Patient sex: M
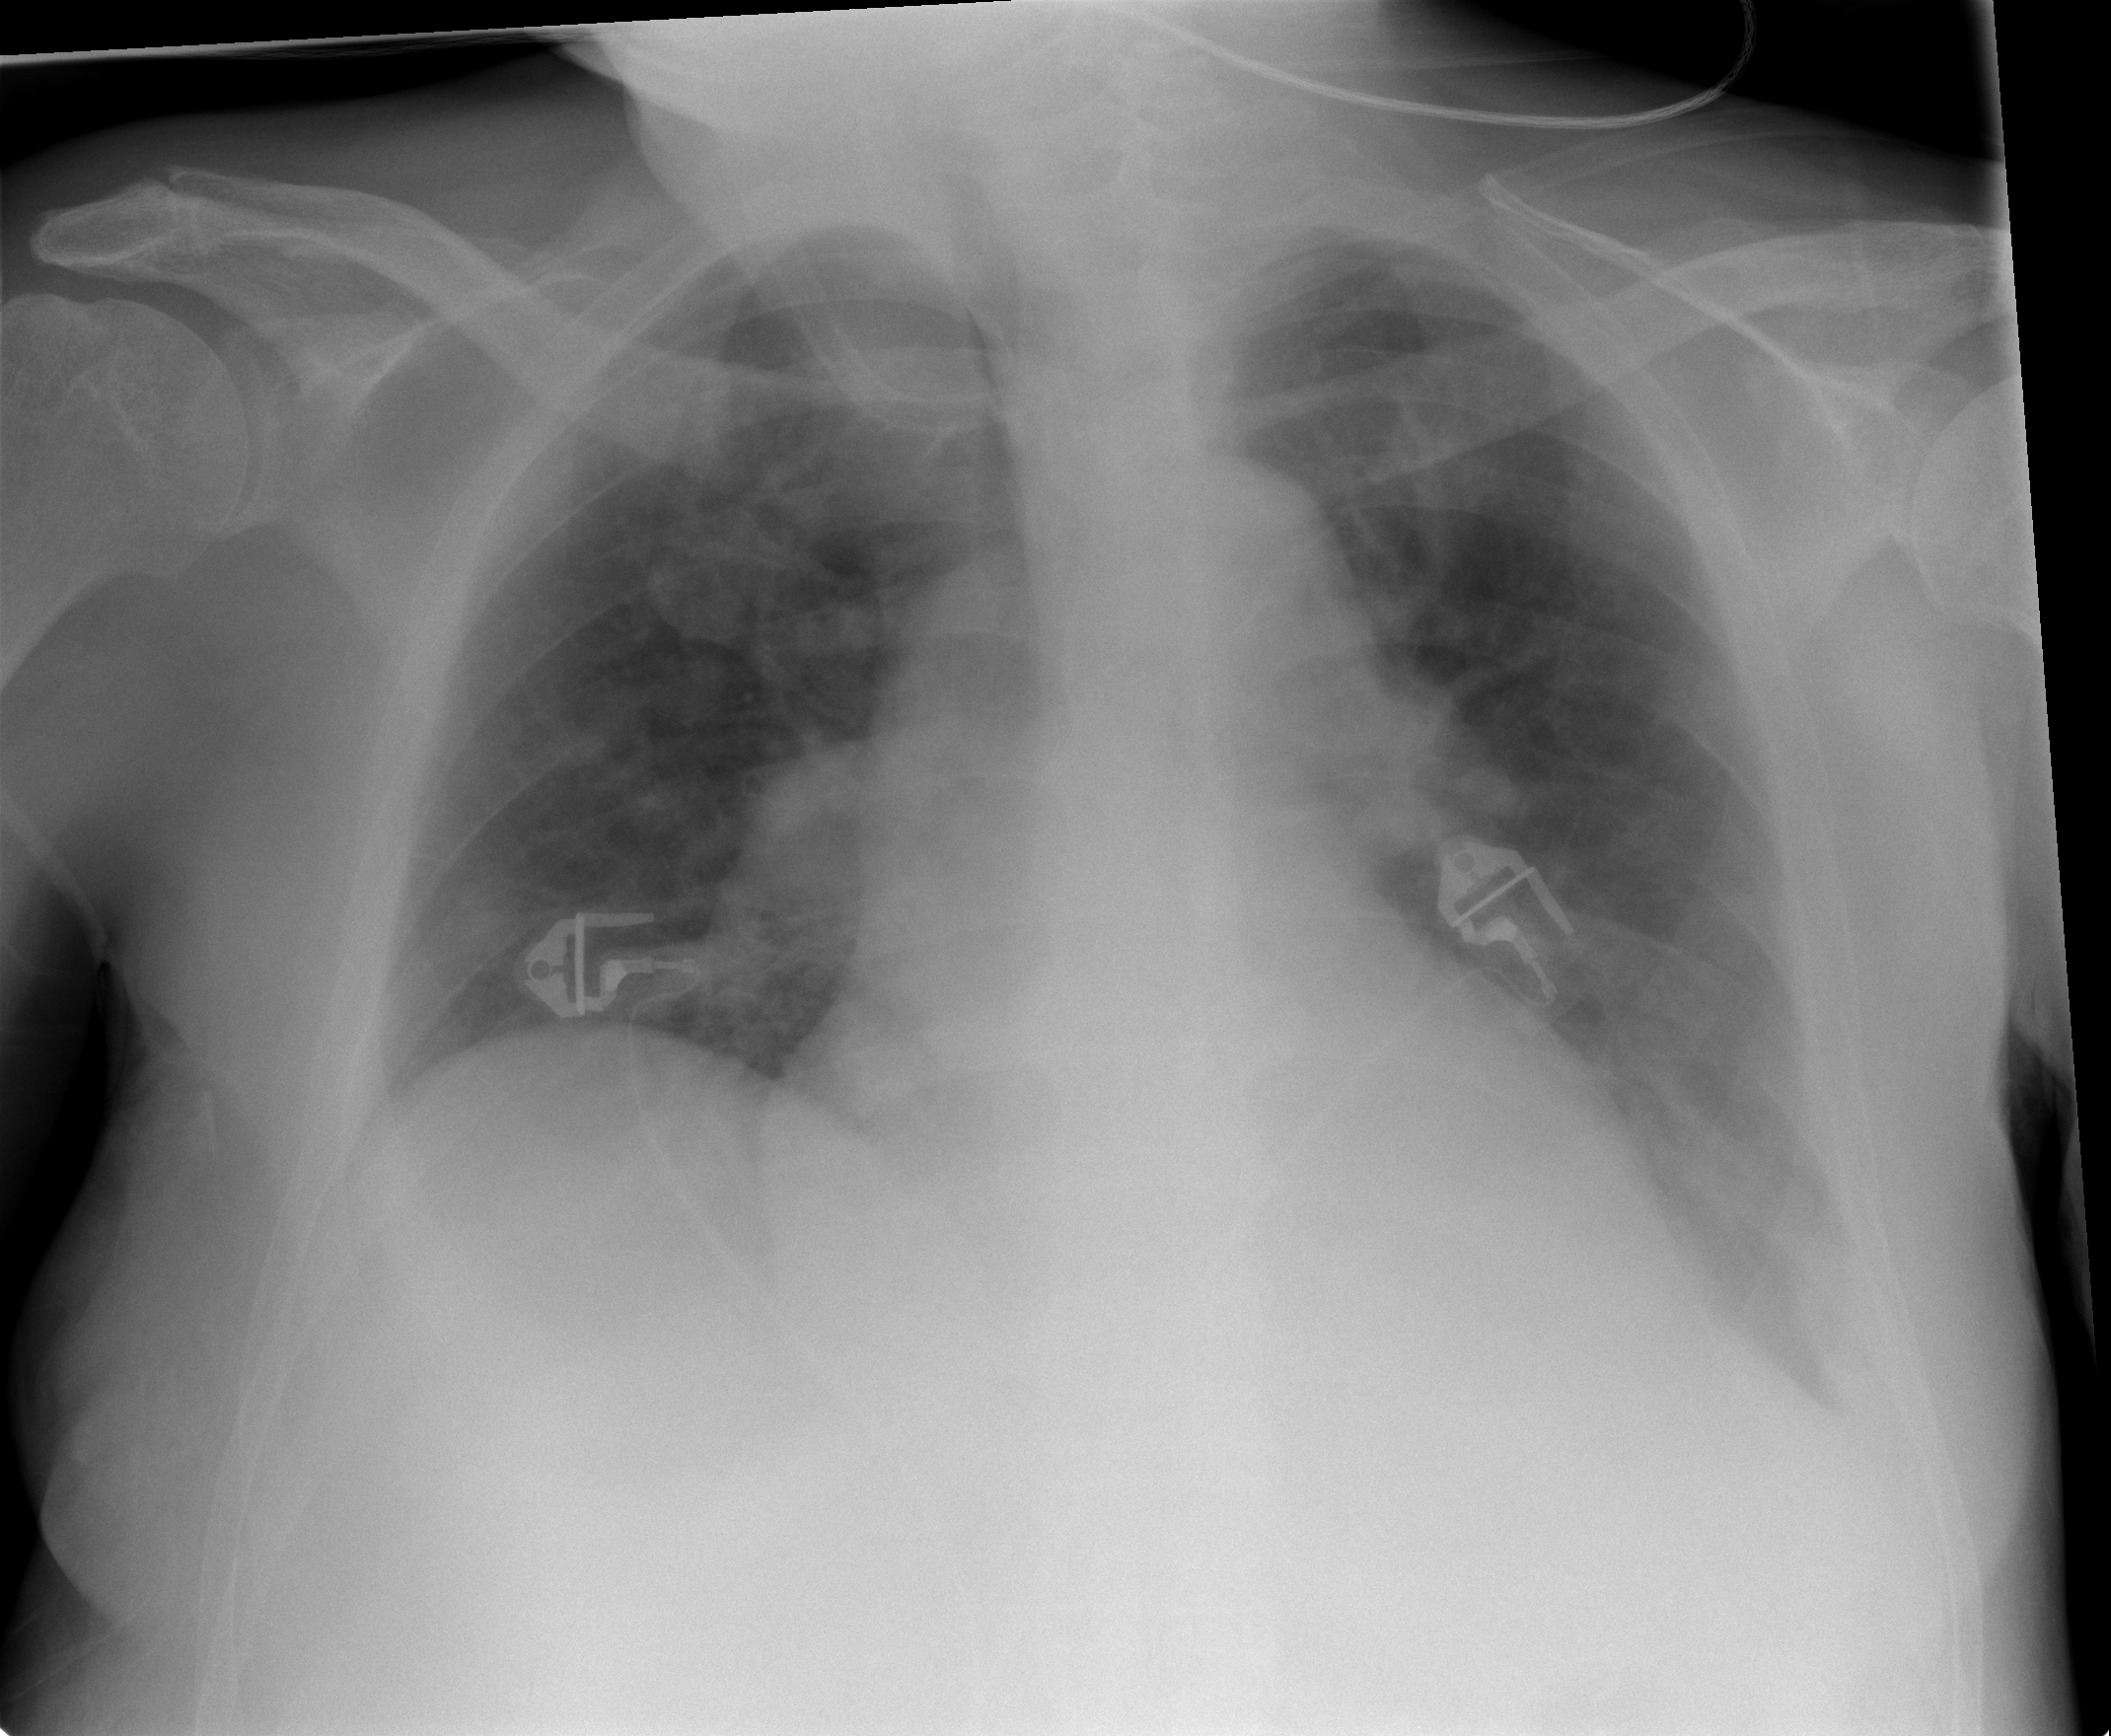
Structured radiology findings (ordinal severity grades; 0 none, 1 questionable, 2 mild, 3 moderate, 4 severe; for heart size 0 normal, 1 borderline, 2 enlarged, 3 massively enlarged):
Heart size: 0
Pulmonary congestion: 0
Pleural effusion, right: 0
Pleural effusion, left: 2
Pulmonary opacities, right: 0
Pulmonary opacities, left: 1
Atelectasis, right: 0
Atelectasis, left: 0